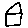
Label: house